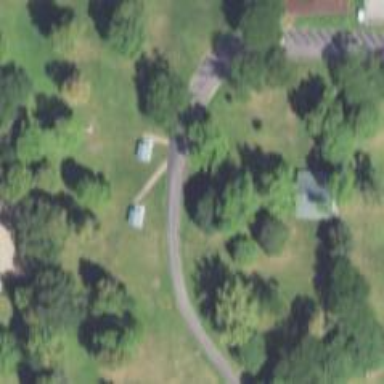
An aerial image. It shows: Park.